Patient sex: F
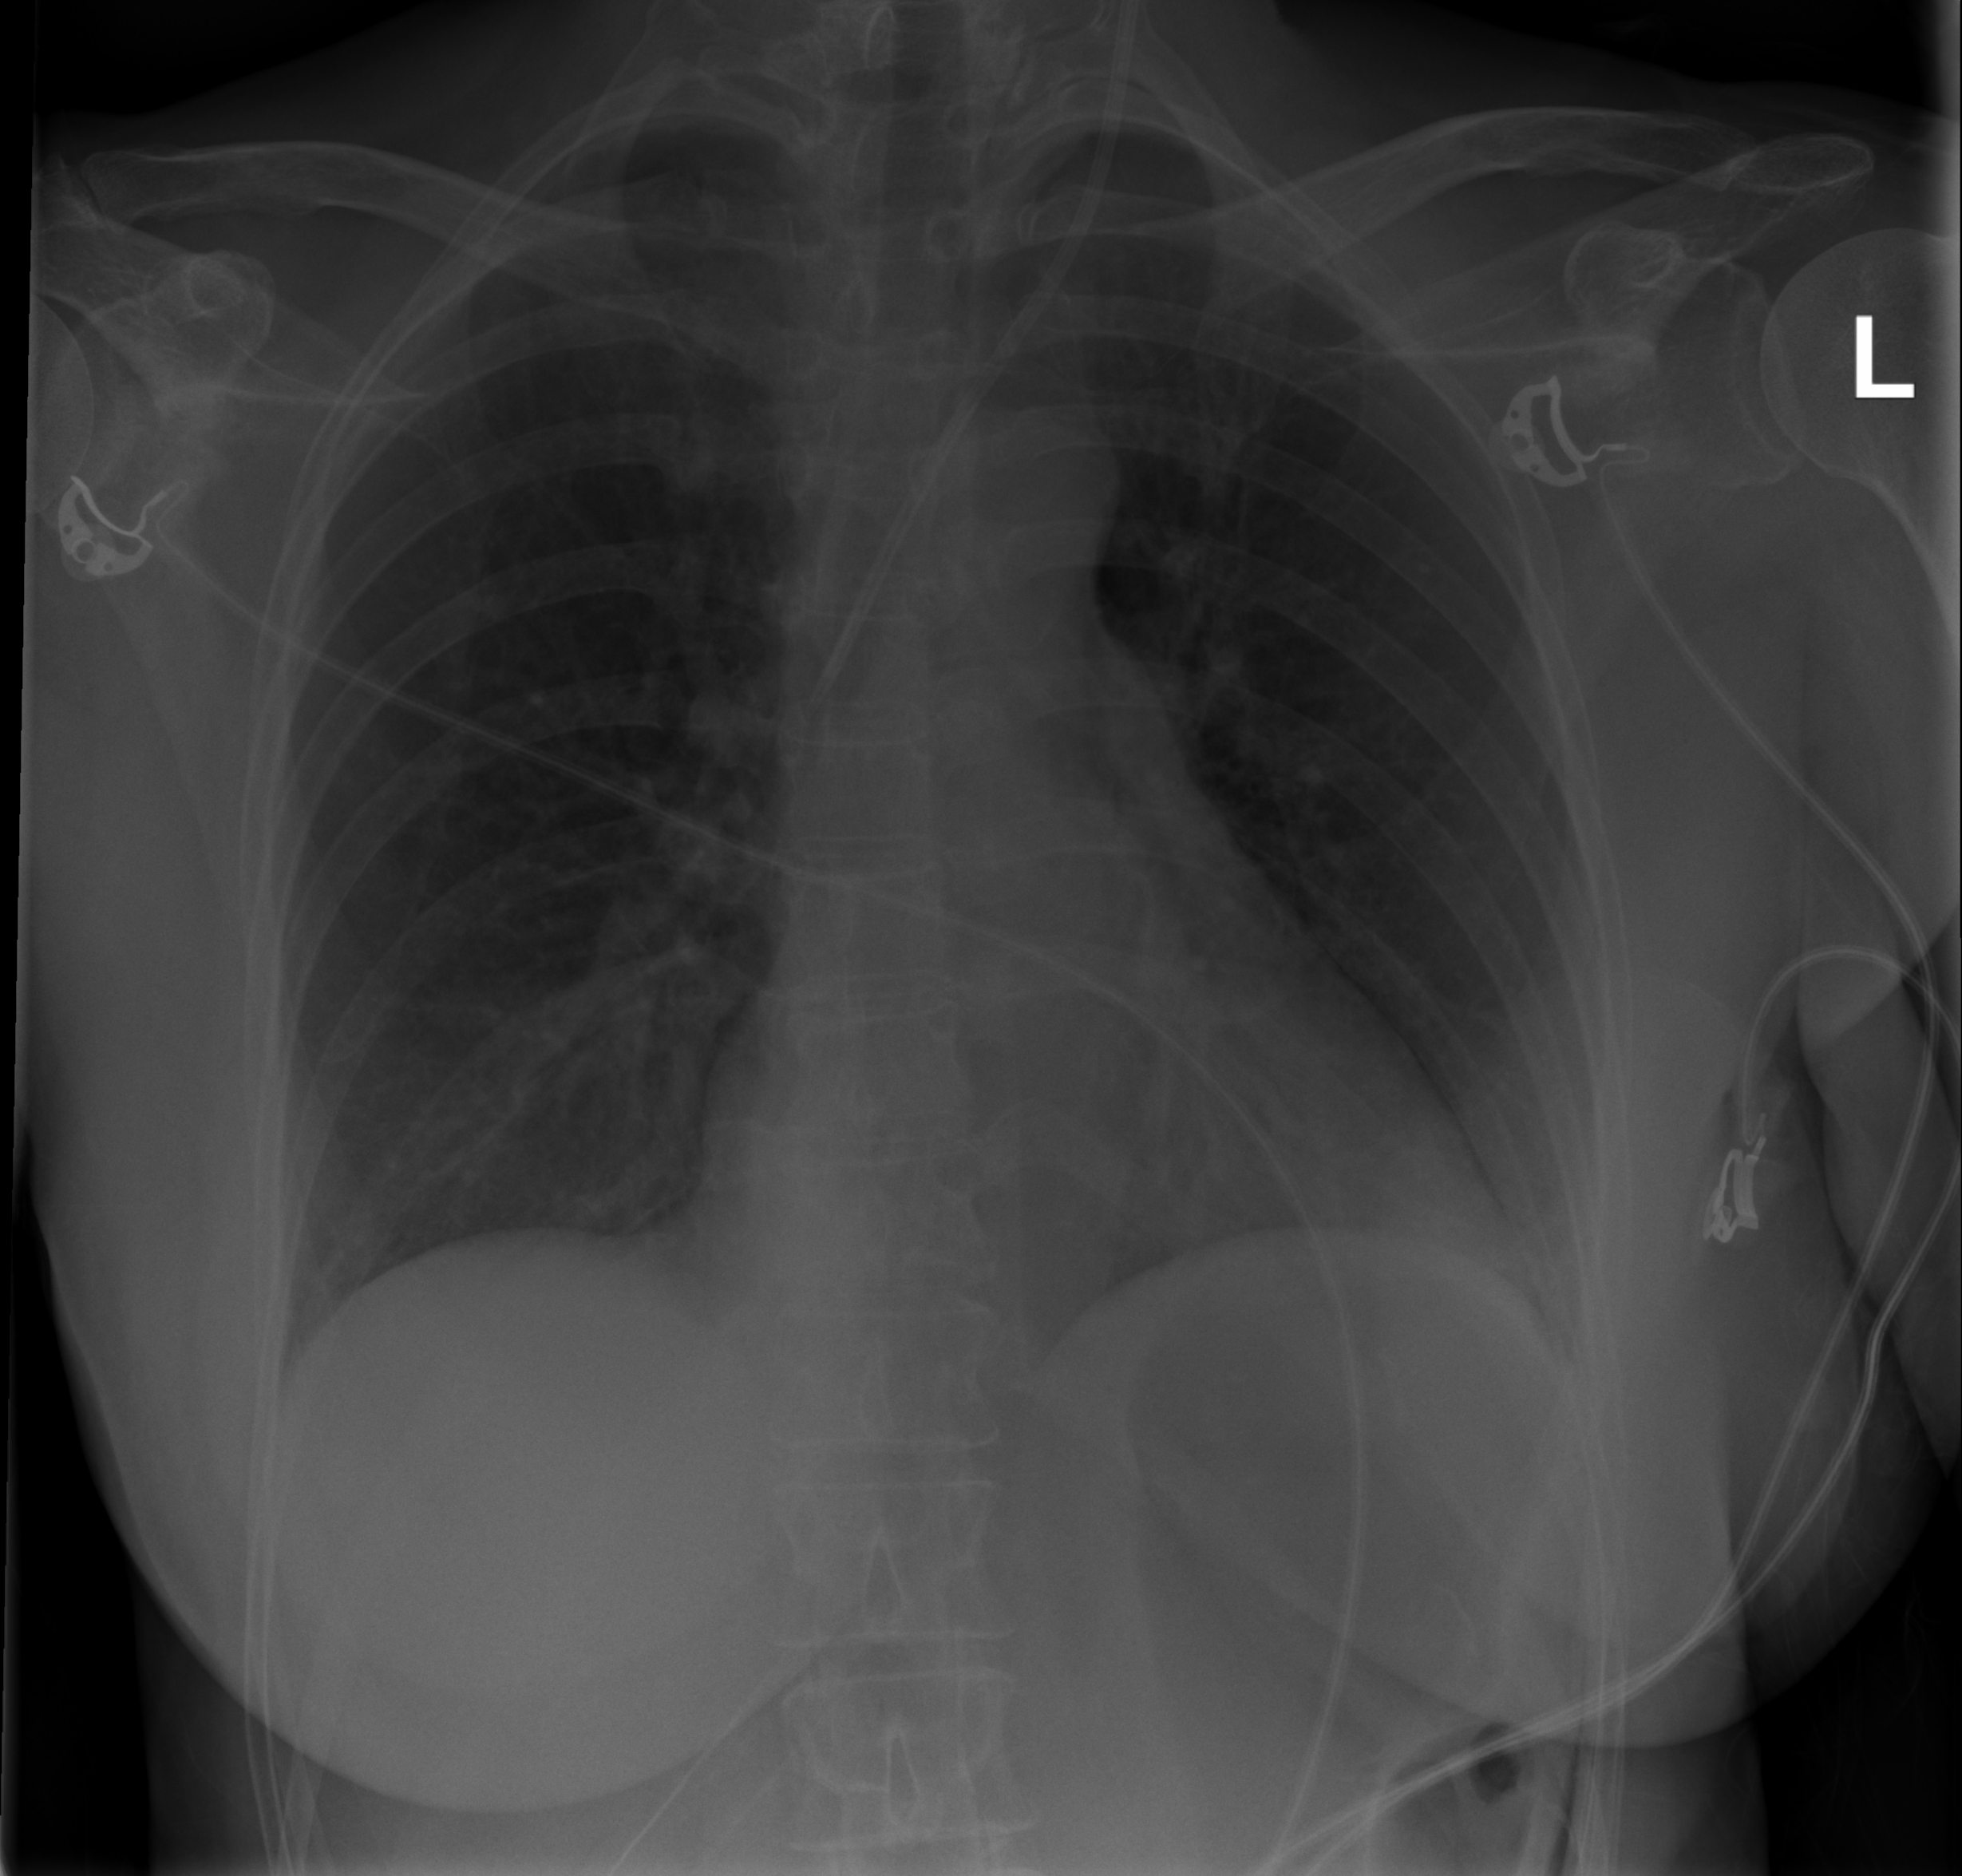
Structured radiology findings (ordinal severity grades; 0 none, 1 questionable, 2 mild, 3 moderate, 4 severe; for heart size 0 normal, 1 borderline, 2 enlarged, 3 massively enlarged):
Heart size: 1
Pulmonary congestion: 0
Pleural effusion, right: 0
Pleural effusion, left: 0
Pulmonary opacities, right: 0
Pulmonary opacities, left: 0
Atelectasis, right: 2
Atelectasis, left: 2